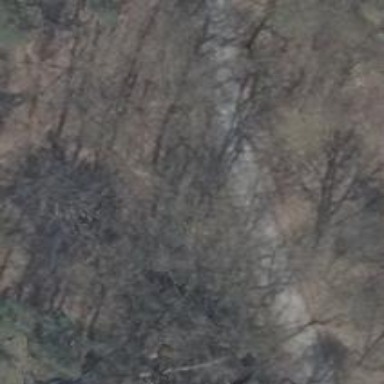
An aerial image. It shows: Unclassified road.